Question: I'm having an issue getting Chrome and Safari to correctly display the rollover div above my container image. What I have done works sometimes, but when resizing the page, you can sometimes see a little gap of 1 or 2 pixels between the rollover div and the image container.
I made a demo here: <URL>

'''
<div id="related_projects">
<a href=# ><div class="thumbnail_image_related_project"><div id="image"><img width="300" height="173" src="http://www.gulfster.com/Lessern/Gulfsterhat.jpg" class="attachment-post-thumbnail wp-post-image" /></div><h2 class="transparent_font">IMG1</h2></div></a>
<a href=# ><div class="thumbnail_image_related_project"><div id="image"><img width="300" height="173" src="http://www.gulfster.com/Lessern/Gulfsterhat.jpg" class="attachment-post-thumbnail wp-post-image" /></div><h2 class="transparent_font">IMG2</h2></div></a>
<a href=# ><div class="thumbnail_image_related_project"><div id="image"><img width="300" height="173" src="http://www.gulfster.com/Lessern/Gulfsterhat.jpg" class="attachment-post-thumbnail wp-post-image" /></div><h2 class="transparent_font">IMG3</h2></div></a>
<a href=# ><div class="thumbnail_image_related_project"><div id="image"><img width="300" height="173" src="http://www.gulfster.com/Lessern/Gulfsterhat.jpg" class="attachment-post-thumbnail wp-post-image" /></div><h2 class="transparent_font">IMG4</h2></div></a>
<a href=# ><div class="thumbnail_image_related_project"><div id="image"><img width="300" height="173" src="http://www.gulfster.com/Lessern/Gulfsterhat.jpg" class="attachment-post-thumbnail wp-post-image" /></div><h2 class="transparent_font">IMG5</h2></div></a>
<a href=# ><div class="thumbnail_image_related_project"><div id="image"><img width="300" height="173" src="http://www.gulfster.com/Lessern/Gulfsterhat.jpg" class="attachment-post-thumbnail wp-post-image" /></div><h2 class="transparent_font">IMG6</h2></div></a>
<a href=# ><div class="thumbnail_image_related_project"><div id="image"><img width="300" height="173" src="http://www.gulfster.com/Lessern/Gulfsterhat.jpg" class="attachment-post-thumbnail wp-post-image" /></div><h2 class="transparent_font">IMG7</h2></div></a>
'''
CSS
'''
#related_projects {
background-color :#FFFF44;
margin-bottom: 20px;
position: relative;
top: 0;
left: 0;
overflow: hidden;
margin-bottom: 20px;
display: block;
margin-top: 2%;
}
#related_projects .thumbnail_image_related_project {
width: 23%;
position: relative;
float: left;
top: 0;
left: 0;
margin-left: 1%;
margin-right: 1%;
margin-top: 0%;
margin-bottom: 2%;
overflow: hidden;
line-height: 0;
}
#related_projects img {
width: 100% !important;
height: auto;
}
#related_projects p, #categories_container #left p {
text-align: left;
color: black;
font-family: HermL, Arial, sans-serif;
font-size: 17px;
line-height: 23px;
margin-bottom: 20px;
}
#link_description {
float: left;
width: 98%;
margin-left: 1%;
margin-right: 1%;
}
#link_description #link {
width: 50%;
float: right;
color: black;
font-family: HermL, Arial, sans-serif;
font-size: 17px;
line-height: 23px;
}
#link_description #link a {
color: #666666;
font-family: HermL, Arial, sans-serif;
font-size: 17px;
}
#link_description #link a:hover {
color: #22B573;
font-family: HermL, Arial, sans-serif;
font-size: 17px;
}
/* THUMBNAIL PICTURES
-------------------------------------------------------------- */
.thumbnail_image_related_project .transparent_font {
line-height: 1.25em;
position: absolute;
top: 0;
left: 0;
color: black;
background-color:white;
width: 92%;
padding-right: 3%;
height: 100%;
padding-left: 5%;
opacity:1;
filter: alpha(opacity=0);
}
.thumbnail_image_related_project h2 {
padding-top: 30px;
text-align: left;
color: black;
font-family: HermL, Arial, sans-serif;
font-size: 17px;
line-height: 23px;
}
h2 {
margin:0px;
}
'''
'''
$("#slider").hover(
function(){
$(".caption").stop().animate({'opacity' : '0.9'}, 200);
},
function(){
$(".caption").stop().animate({'opacity' : '0'}, 100);
}
);
$(".thumbnail_image_related_project").hover(
function(){
$(this).children(".transparent_font").stop()
.animate({'opacity' : '0.7', 'padding-top': '10px'}, 300);
},
function(){
$(this).children(".transparent_font").stop()
.animate({'opacity' : '0', 'padding-top': '30px'}, 300);
}
);
'''
Thanks for helping
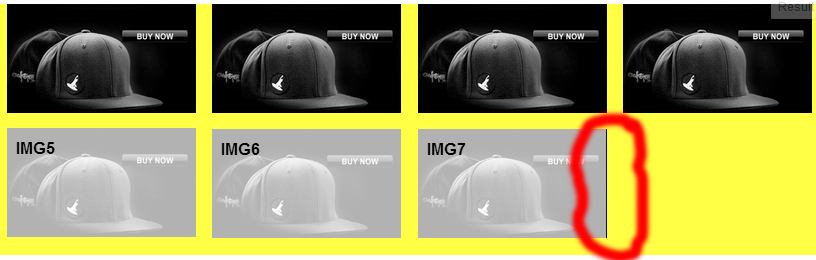
Answer: ## Pixel rounding errors
The 'h2' tag is not always entirely covering the image beneath it. The black line is the part of the image that's not covered. This is due to pixel rounding errors that occur when the content is scaled.
There are 2 places where a noticeable pixel rounding error is occuring:
1. The absolute positioning of the h2 tag. Even when using top:0; left:0, this can still introduce a rounding error. When this happens, the h2 is displayed at a slight offset, so that it's not lined up consistently with the img tag.
2. Splitting up the total width of the h2 tag into 8% for the combined horizontal padding and 92% for the interior content. In effect, the combined % values do not always add up to 100% when scaled.
Either one of these by themselves causes inconsistent rounding errors to occur between the 'h2' tag and the 'img' tag. And inconsistencies between the 2 elements tend to be noticeable visually.
## Solutions
<URL>
The key concept for avoiding this inconsistency is to ensure that the 'h2' tag has the exact same rounding errors as the 'img' tag. There's no practical way to entirely avoid rounding errors of this sort, but as long as they're consistent between the 2 elements, they won't be noticeable in this case.
To fix #1, add 'position:relative;' to the 'img' tag. Any rounding errors in the relative positioning of the 'img' tag will be consistent with the rounding errors in the absolute positioniong of the 'h2' tag (since their positioning is relative to the same element). This essentially cancels out the rounding errors caused by the absolute positioning.
'''
#related_projects img {
position: relative;
...
}
'''
To fix #2, use one of the following approaches:
- 'h2''box-sizing: border-box;'<URL>'text-indent'- 'h2''h2''width:%100; position:absolute;''padding: 0 3% 0 5%;''h2'
Any of the above approaches prevent this particular rounding error from occurring. The <URL> mentioned above uses 'box-sizing'. As long as support for IE7 or earlier isn't needed, this is probably the most elegant fix for #2, and it doesn't require adding additional HTML elements.
'''
.thumbnail_image_related_project .transparent_font {
width: 92%;
...
}
'''
'''
.thumbnail_image_related_project .transparent_font {
width: 100%;
-webkit-box-sizing: border-box;
-moz-box-sizing: border-box;
box-sizing: border-box;
...
}
'''
If support for IE7 or earlier is required, and 'text-indent' isn't adequate, and editing the static HTML isn't an option, then use JavaScript or jQuery to inject a wrapper element.